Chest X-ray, PA view. Patient: 34 years old, sex F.
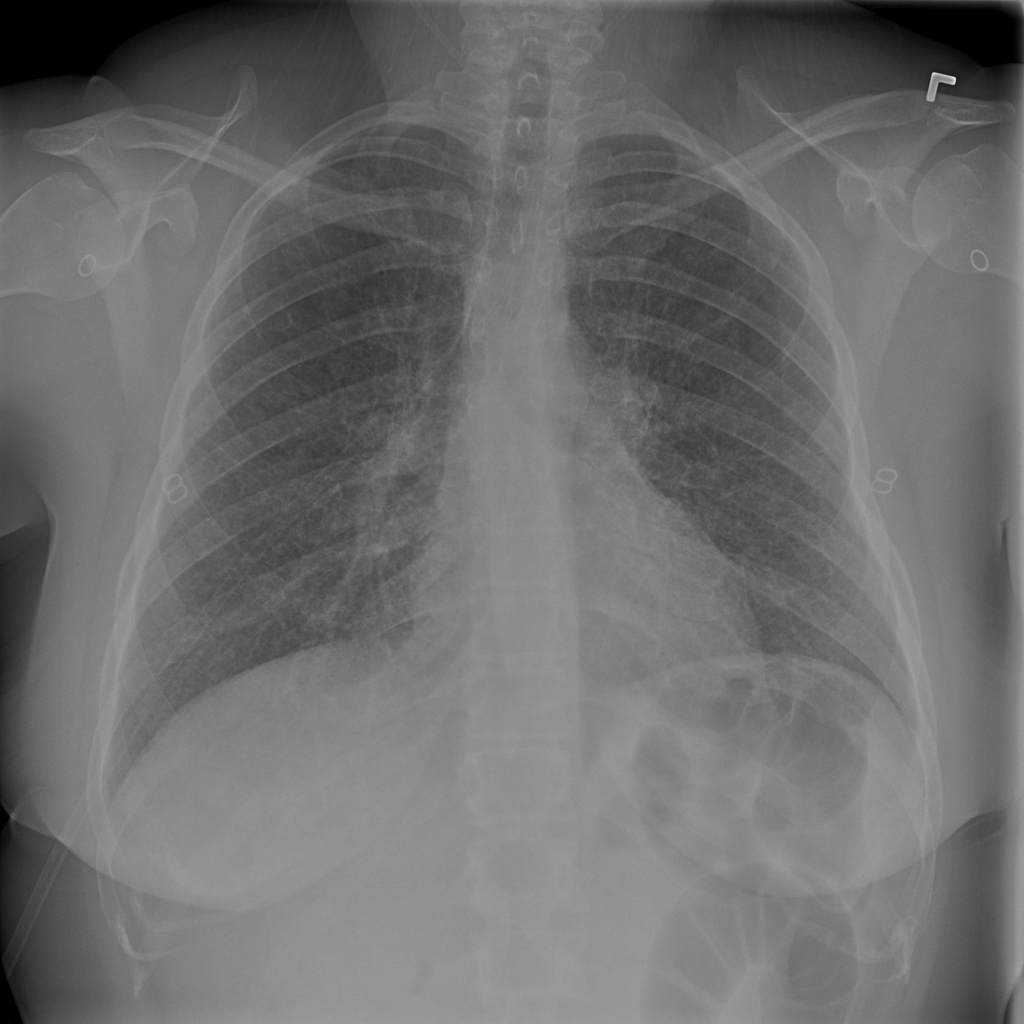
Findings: No Finding